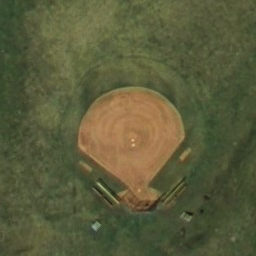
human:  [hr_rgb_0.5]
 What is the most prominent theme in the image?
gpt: baseball diamond